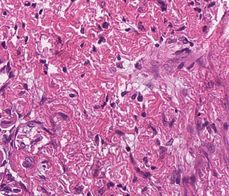
Tumor epithelial tissue: no
Tumor-associated stroma tissue: yes
Normal tissue: no